Question: I want the "blue" container to always be 70px high, while the previous "green" div always max out the height available when the div is resized with javascript.
I've played around with it for a while without finding a proper solution. Help will be appreciated.

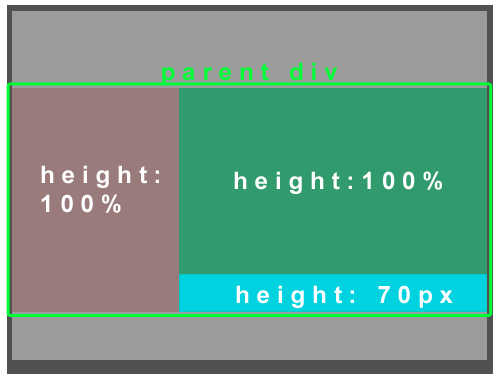
Answer: As promised, here's my answer.
'absolute' inside 'relative' positioning is the easiest way to do this.
<URL>
'''
<div id="parent">
<div id="left">height: 100%</div>
<div id="right">Content</div>
<div id="rightFooter">height: 70px</div>
</div>
'''
'''
#parent {
position: relative;
height: 200px
}
#left, #right, #rightFooter {
position: absolute
}
#left {
width: 200px;
top: 0;
bottom: 0;
left: 0
}
#right {
top: 0;
right: 0;
bottom: 70px;
left: 200px;
overflow-y: auto
}
#rightFooter {
height: 70px;
right: 0;
bottom: 0;
left: 200px
}
'''